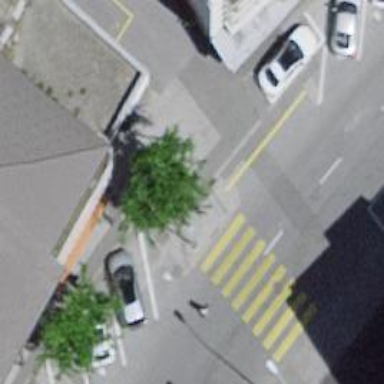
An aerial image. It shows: Kerb serving as barrier.